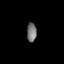
Tissue: skin
Cell type: T cells
Senescence score: 0.6923
Nuclear area (px): 178
Mean DAPI intensity: 118.522